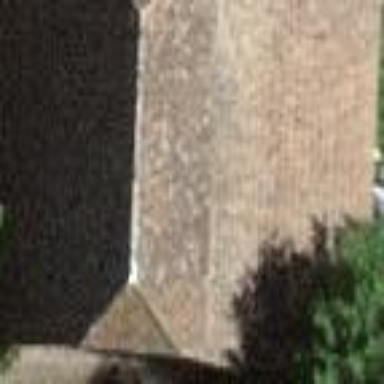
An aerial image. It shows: Barn.